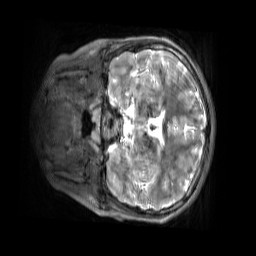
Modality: T2w
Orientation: coronal
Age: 11
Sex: male
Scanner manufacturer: siemens
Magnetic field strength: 3 T
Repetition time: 3.2 s
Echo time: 0.408 s